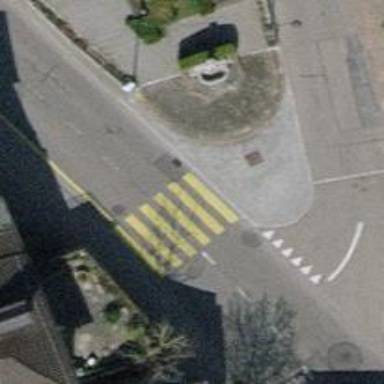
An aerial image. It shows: Marked road crossing.